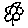
Label: flower